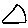
Label: triangle